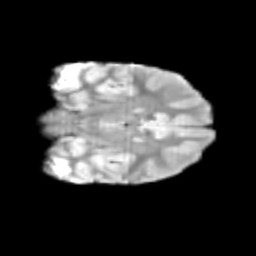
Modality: T2w
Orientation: coronal
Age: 9
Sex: female
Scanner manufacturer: siemens
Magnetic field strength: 3 T
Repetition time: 3.8 s
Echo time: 0.07 s